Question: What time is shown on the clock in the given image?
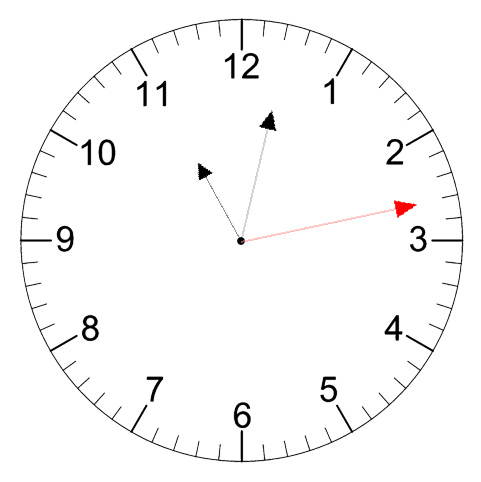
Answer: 11:02:13